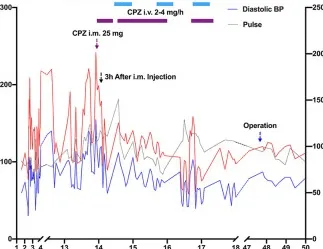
Patient 4. Colored bars represent continuous intravascular infusion (i. V. Pump). Purple arrows indicate time of bolus intramuscular injection of chlropromazine. Black arrows indicate 3 h after chlorpromazine application. Blue arrows indicate time of operation. BP, blood pressure; CPZ, chlorpromazine; i. V. , intravenous; i. M. , intramuscular.
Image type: electrography (ekg)